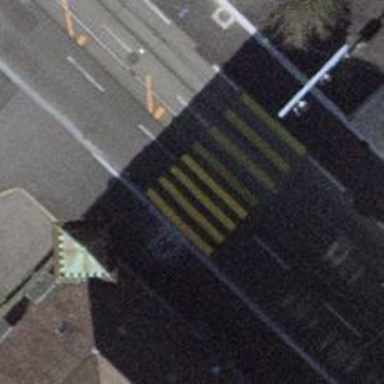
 there are traffic signals and zebra crossing."